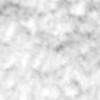
Label: no_change